В изогнутой трубке постоянного сечения находятся две разные жидкости, плотности которых относятся как $2 : 1$. Пока трубка неподвижна, граница раздела жидкостей проходит по оси симметрии трубки (см. рис.).
Куда и на сколько сместится граница раздела, если трубку привести во вращение вокруг вертикальной оси с угловой скоростью $\omega=5~ с^{-1}$? Расстояние $R=20~ см$.
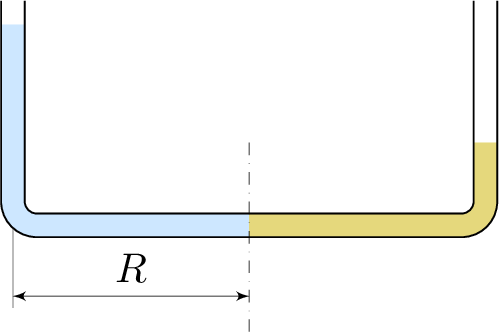
Ответ: Перемычка сместится в сторону жидкости с большей плотностью на расстояние $x\approx1.67~см$.
Темы:
T, Статика, Всероссийские, Вращение, Гидростатика, Плотность, Давление